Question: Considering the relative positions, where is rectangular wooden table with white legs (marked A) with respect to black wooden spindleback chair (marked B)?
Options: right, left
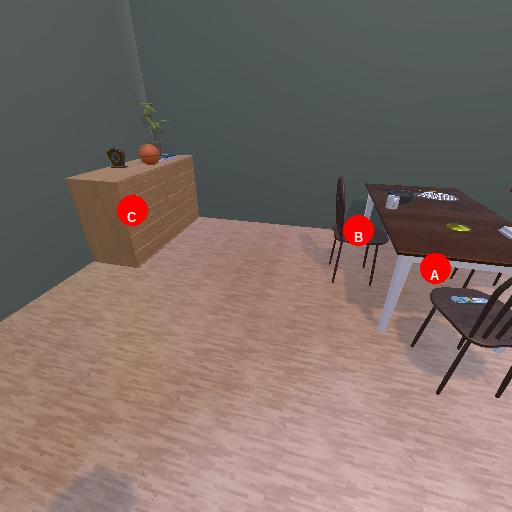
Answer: right